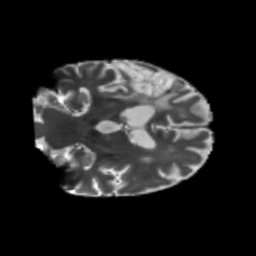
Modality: T2w
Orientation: coronal
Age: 58
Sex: male
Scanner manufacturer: siemens
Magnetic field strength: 3 T
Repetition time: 5.25 s
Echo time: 0.08 s